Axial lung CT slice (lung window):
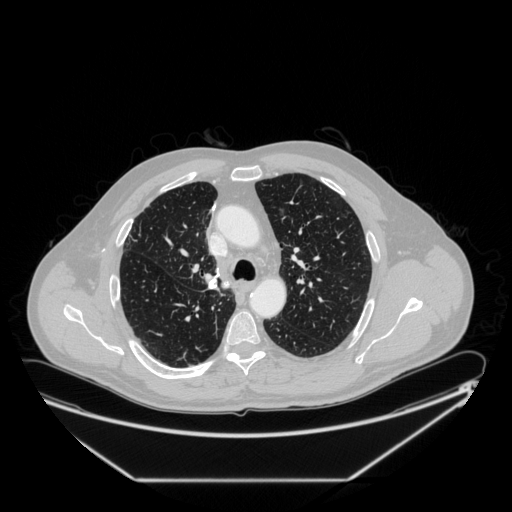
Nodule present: no